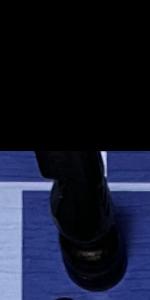
Label: Knight_Black